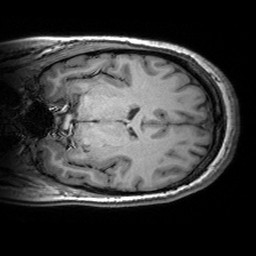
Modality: T1w
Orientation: coronal
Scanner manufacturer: siemens
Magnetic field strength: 3 T
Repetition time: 2.53 s
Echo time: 0.00299 s